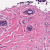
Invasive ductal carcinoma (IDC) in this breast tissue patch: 0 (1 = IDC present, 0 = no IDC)